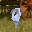
Label: 9